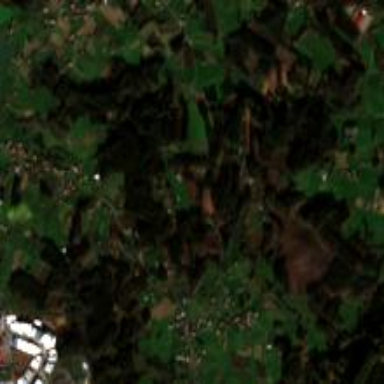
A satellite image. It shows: Forest with mixed types of leaves.